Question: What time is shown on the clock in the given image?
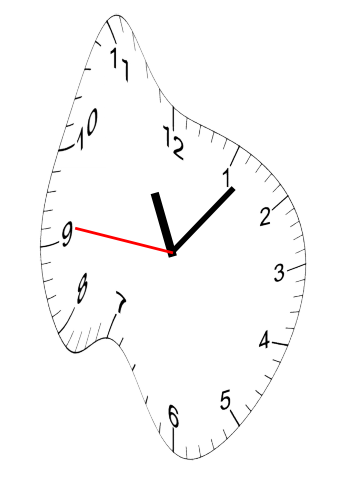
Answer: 11:06:46